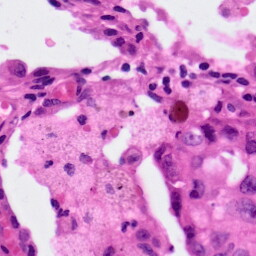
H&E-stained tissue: Lung